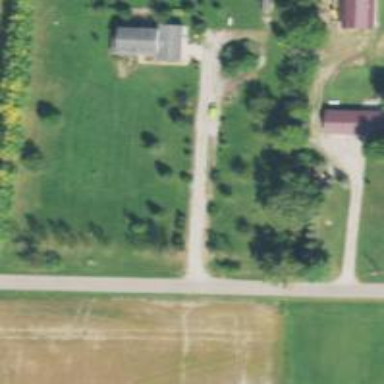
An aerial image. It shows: Driveway.